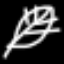
Label: leaf